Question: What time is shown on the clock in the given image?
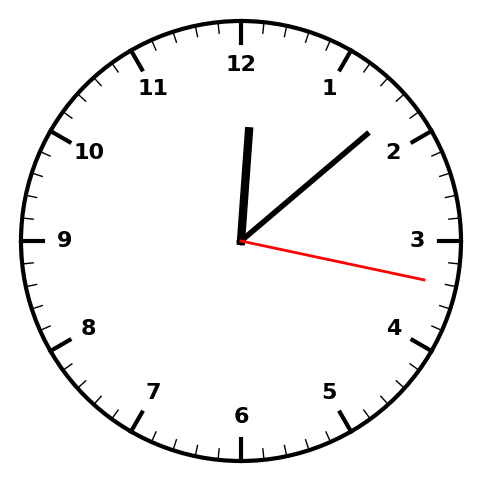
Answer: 12:08:17